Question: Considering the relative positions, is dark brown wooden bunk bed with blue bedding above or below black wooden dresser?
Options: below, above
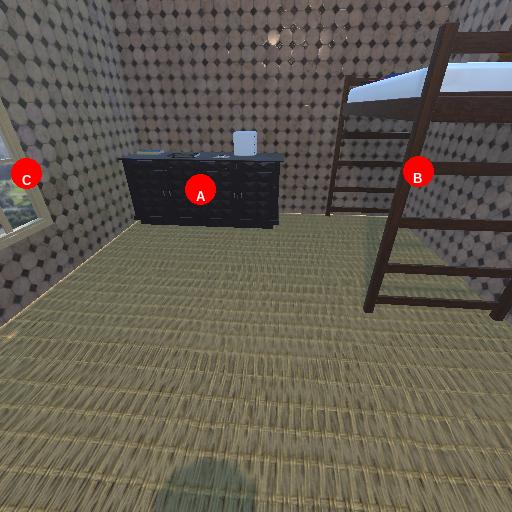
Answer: below